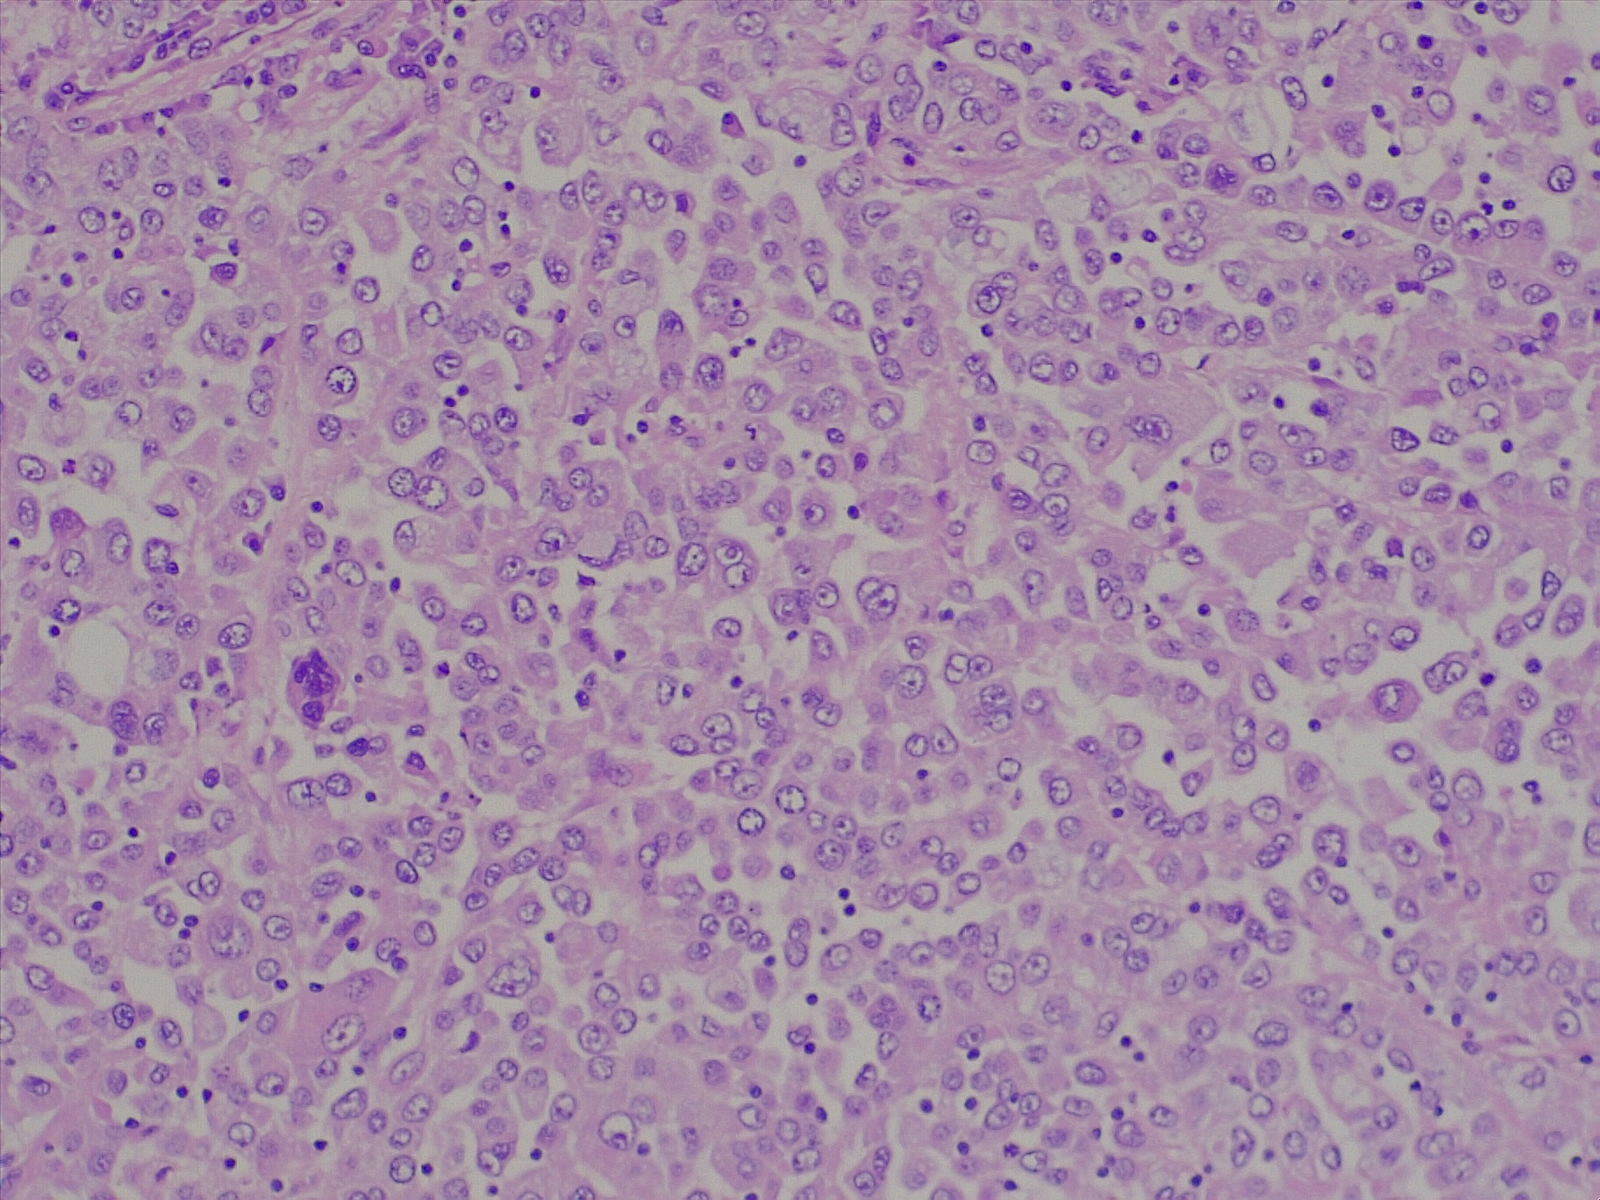
Label: lung adenocarcinoma, poorly differentiated